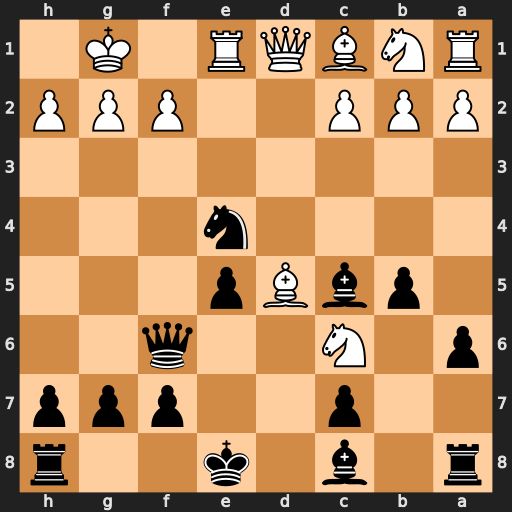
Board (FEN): r1b1k2r/2p2ppp/p1N2q2/1pbBp3/4n3/8/PPP2PPP/RNBQR1K1
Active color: b
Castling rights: kq
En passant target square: -
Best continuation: Qxf2+ Kh1 Qg1+ Rxg1 Nf2#